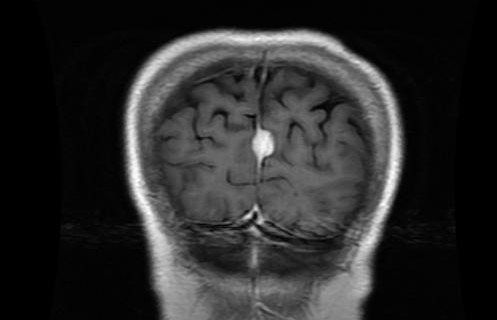
Label: meningioma